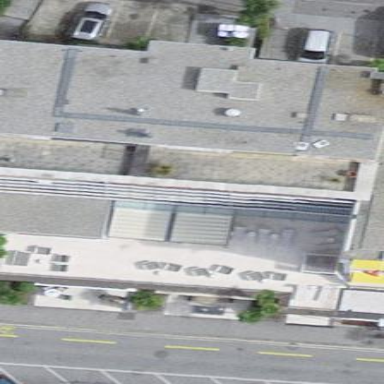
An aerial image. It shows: Building with flat roof.